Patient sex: M
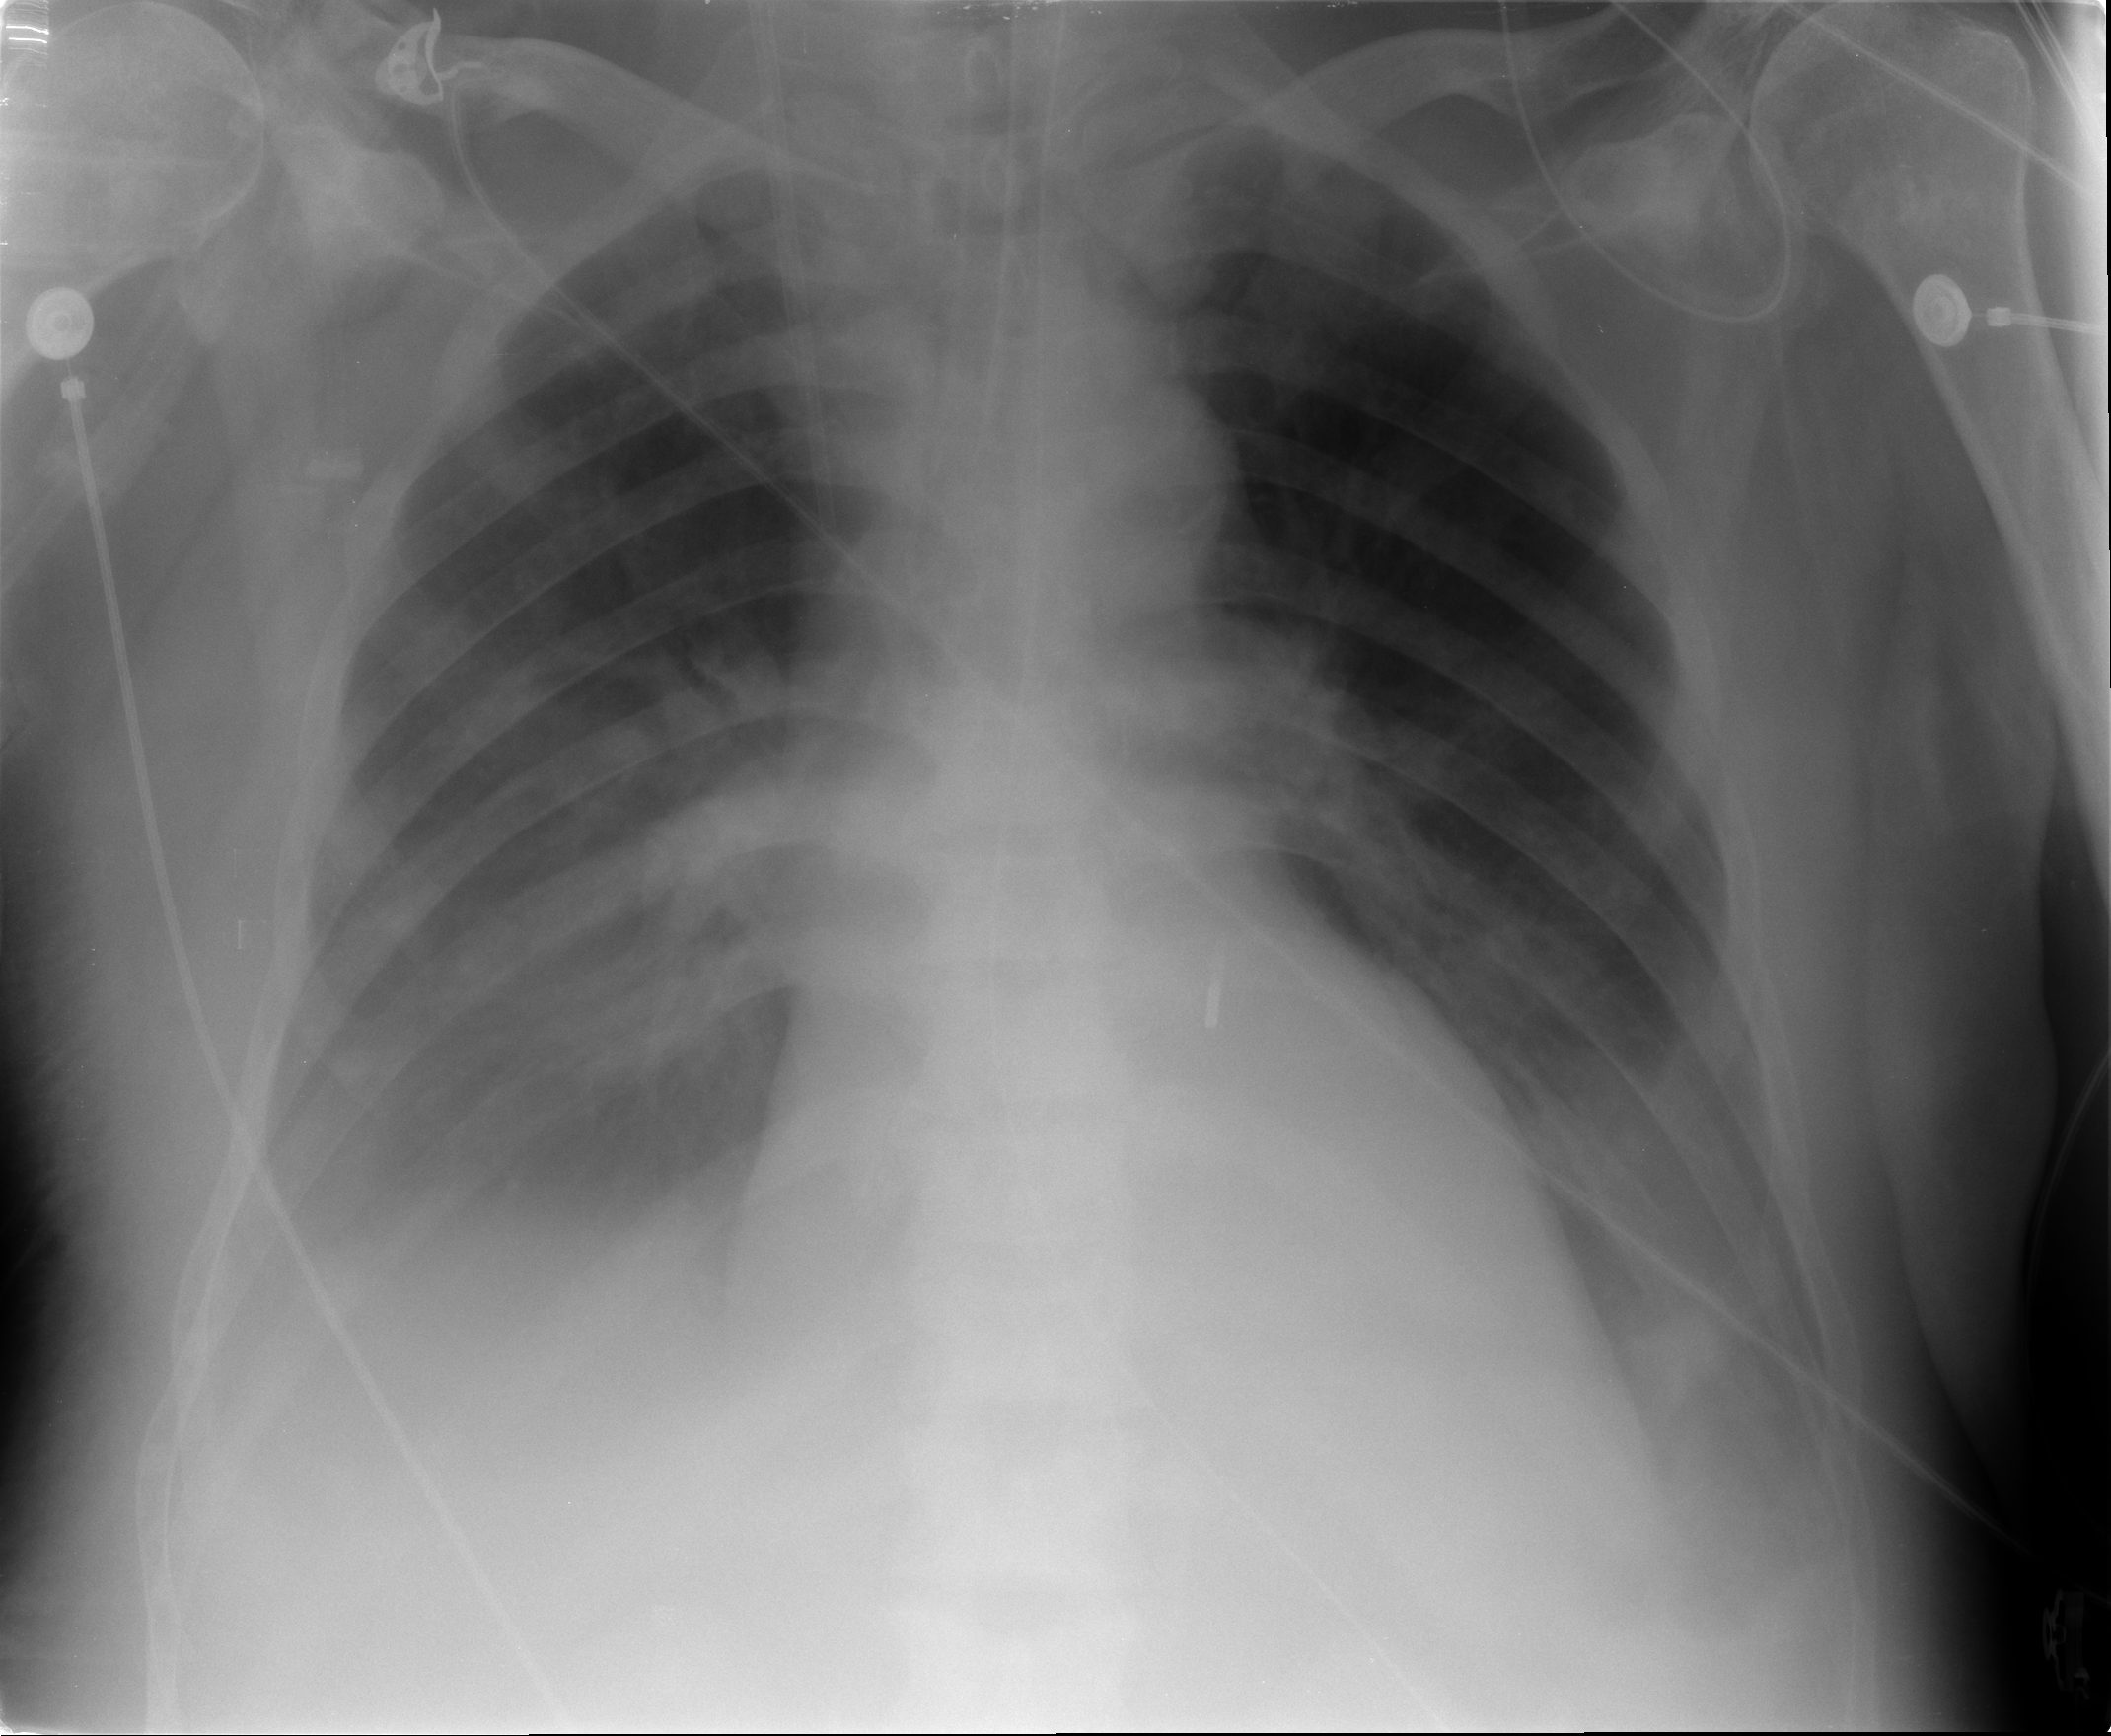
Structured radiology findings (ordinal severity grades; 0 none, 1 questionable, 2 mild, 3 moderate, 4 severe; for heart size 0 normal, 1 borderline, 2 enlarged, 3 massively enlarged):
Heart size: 1
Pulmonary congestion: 0
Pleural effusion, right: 2
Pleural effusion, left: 2
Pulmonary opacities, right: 0
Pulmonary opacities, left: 0
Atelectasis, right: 0
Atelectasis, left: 0